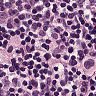
Metastatic tissue present: yes